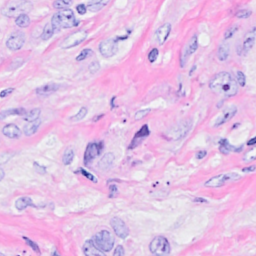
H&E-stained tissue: Breast